Question: I have following data.
'''
Question1 Question2
agree disagree
strongly agree disagree
disagree disagree
strongly disagree agree
strongly agree agree
strongly agree strongly agree
strongly agree strongly agree
agree strongly agree
disagree strongly disagree
disagree strongly disagree
'''
I want the box and whisker to be plotted as seen in image based on median.

Do i need to mark 1 to 4 for measurements.
How do i align columns in table into tableau so that it show's put as seen in image.
If not in tableau can i achieve it in power BI , if so how ?
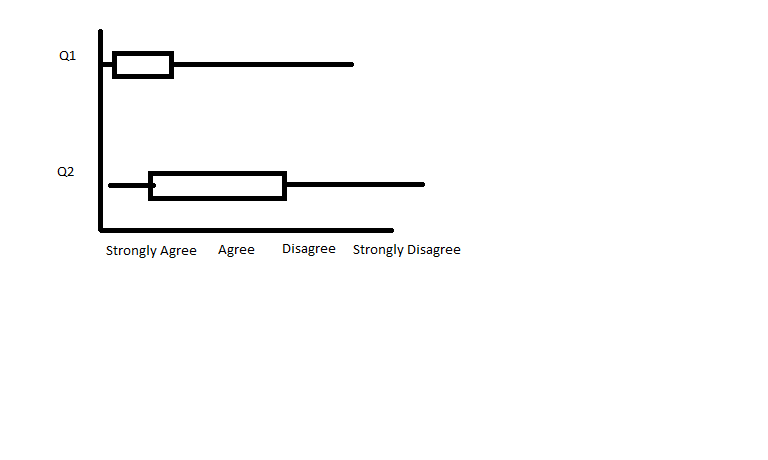
Answer: 1. First, can you format your data like this?
<URL>
1. After that, I don't have an great idea for how to change the number values to the text you want on the x-axis. Here's one shot at it. On the x-axis title you could get really experimental with spacing.
<URL>